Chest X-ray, AP view. Patient: 67 years old, sex M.
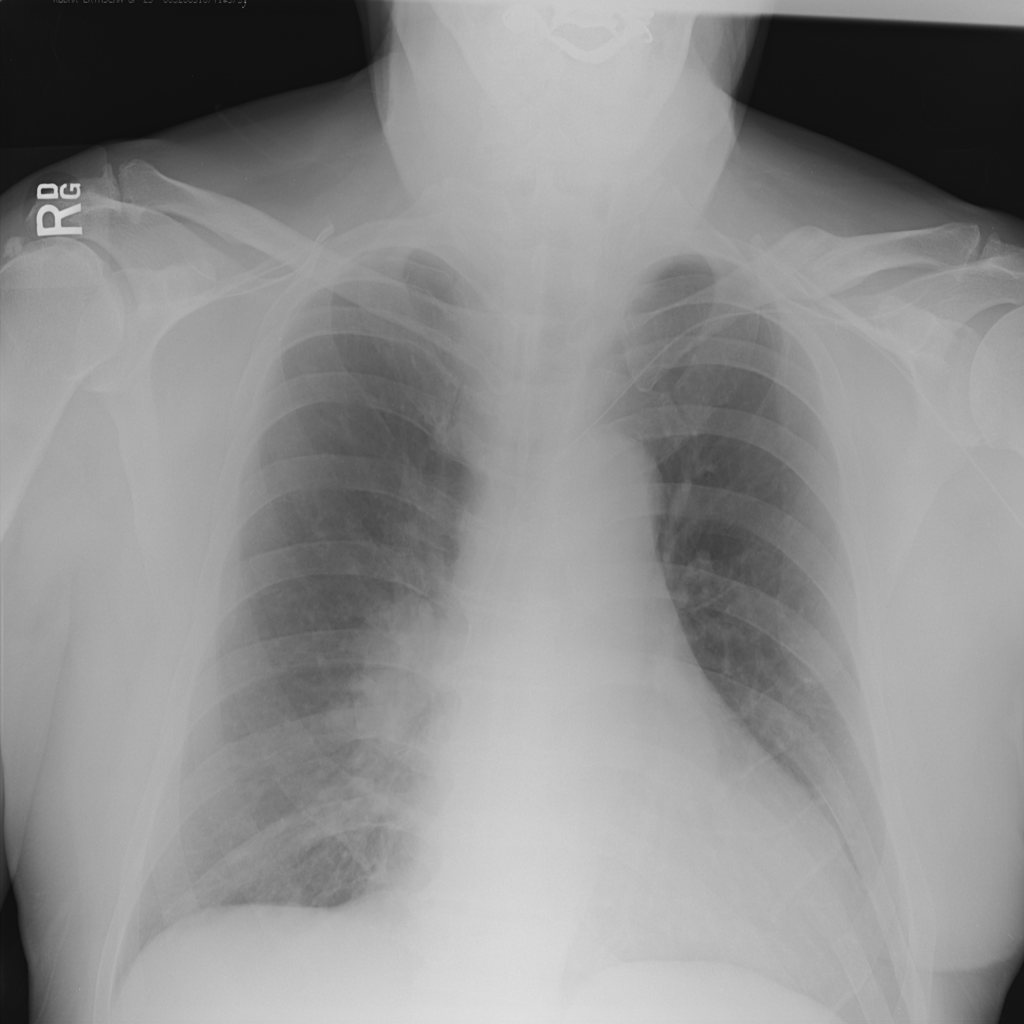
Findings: No Finding